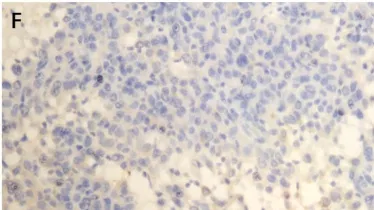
Positive for Epithelial Membrane Antigen (EMA).
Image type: pathology (immunostaining)